Current action and preconditions to check: trajectory_clear

Your task: For each precondition in the list above, predict whether it will hold at this action.

Consider the current scene as observed from the mobile robot's camera, and analyze the predicted future states of all dynamic agents (e.g., people, animals, vehicles, or any moving entities) within the NEXT SECOND.

IMPORTANT: Only answer "very likely" if you are absolutely certain—based on strong, clear evidence—that a dynamic agent will violate the precondition in the predicted future state. Do NOT answer "very likely" for unlikely, ambiguous, or low-probability risks.

Ask yourself for each precondition: Is there a high probability, with clear and convincing evidence, that the predicted future states of any dynamic agent will interfere with the predicted future state of the currently executing action within the NEXT SECOND, causing that precondition to fail?

Assess the risk level based on these predictions. Use "likely" or "very likely" if motions create a clear risk of interference.

Use "neutral" or "improbable" if agents are nearby but their predicted paths are clearly diverging or non-conflicting.

Failure Risk Categories: "very improbable", "improbable", "neutral", "likely", "very likely"

Answer Format: Output ONLY the probability_of_failure value from these categories: "very improbable", "improbable", "neutral", "likely", "very likely"

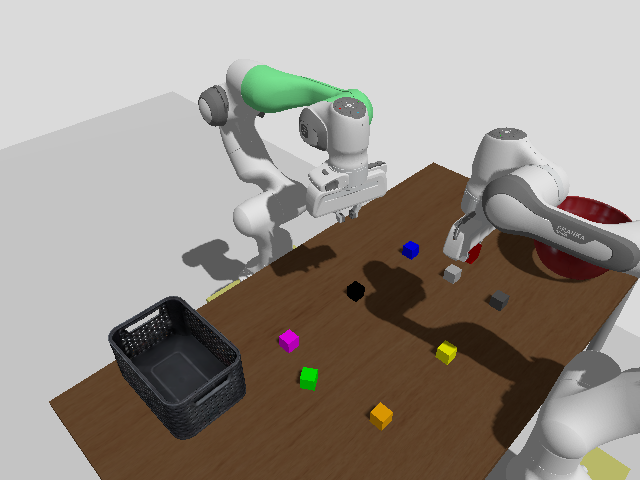

Answer: very improbable